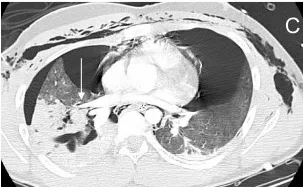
Computed tomography scan following emergency chest tube drainage. Axial 1.25 mm thick sections with a lung window. (d) Coronal view demonstrating multiple areas of alveolar consolidation in the right upper and lower lobes: intraparenchymal lucencies resulting from lung lacerations are visible on the right side (thick arrows).
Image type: radiology (ct)